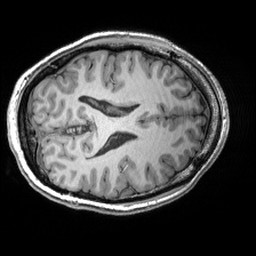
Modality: T1w
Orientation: coronal
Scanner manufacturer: siemens
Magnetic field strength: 3 T
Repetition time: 2.53 s
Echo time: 0.00299 s